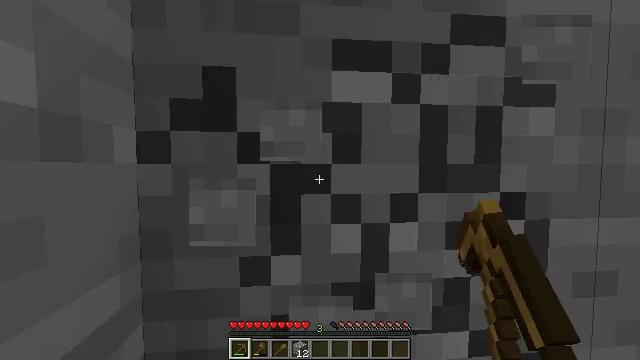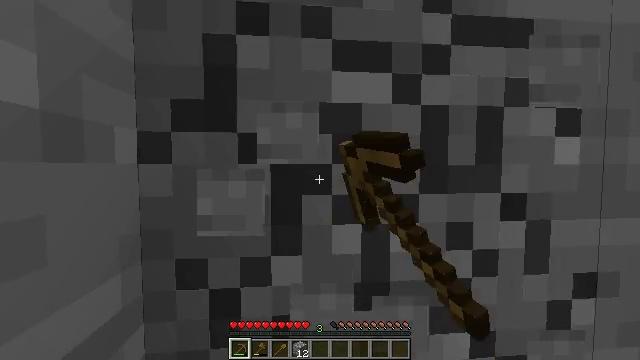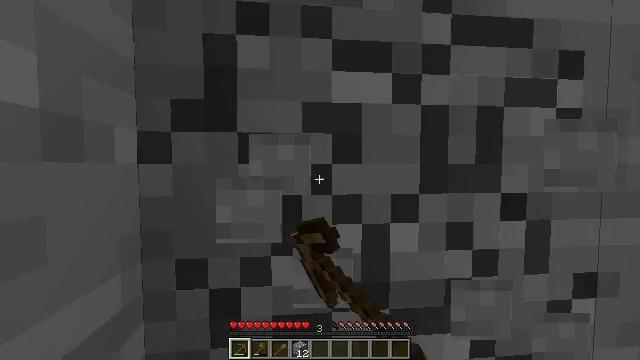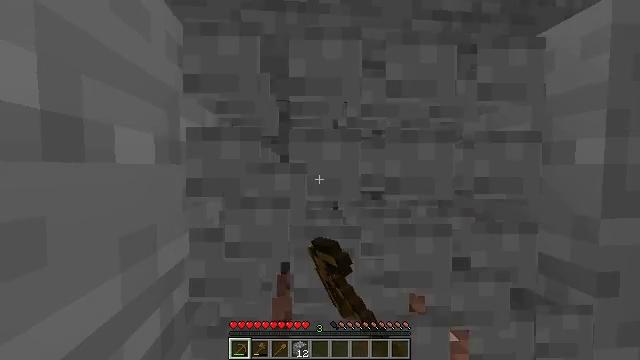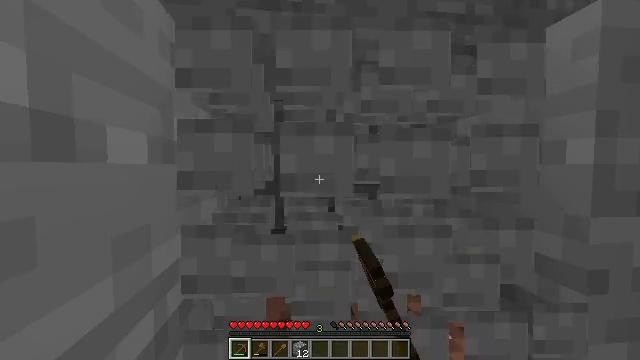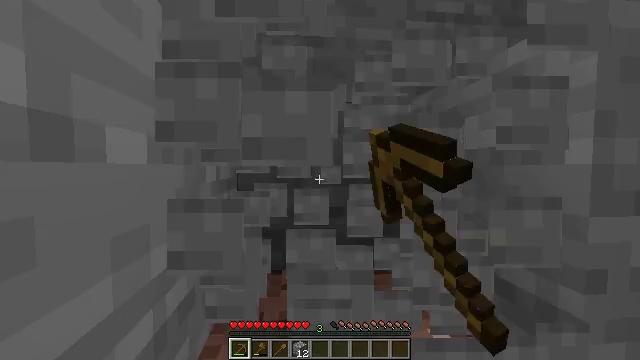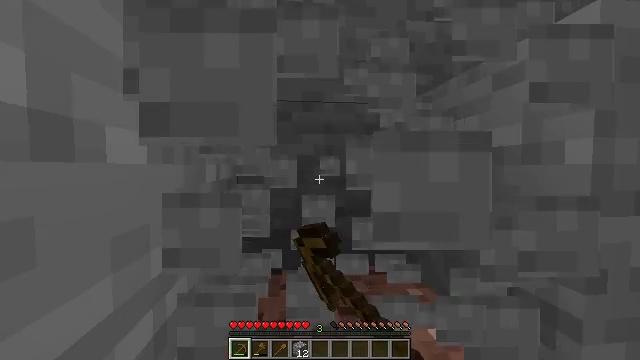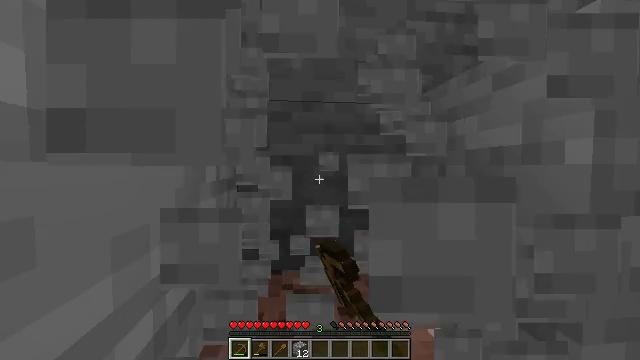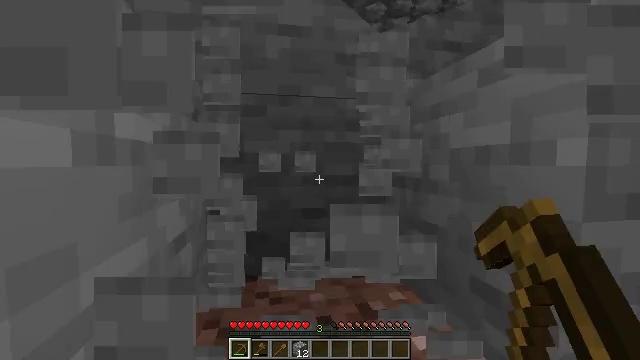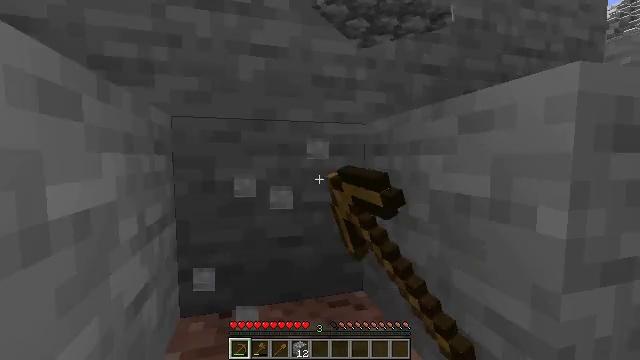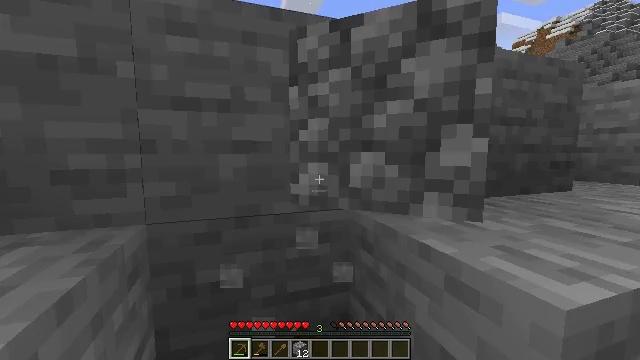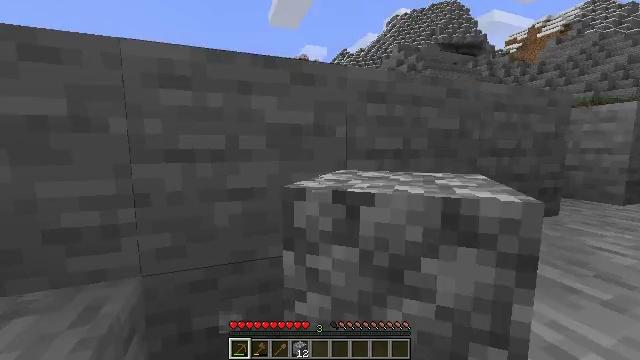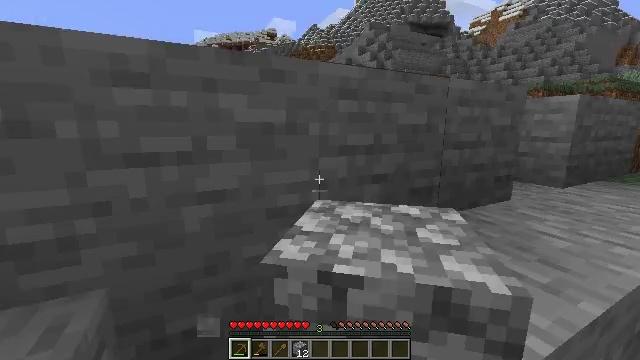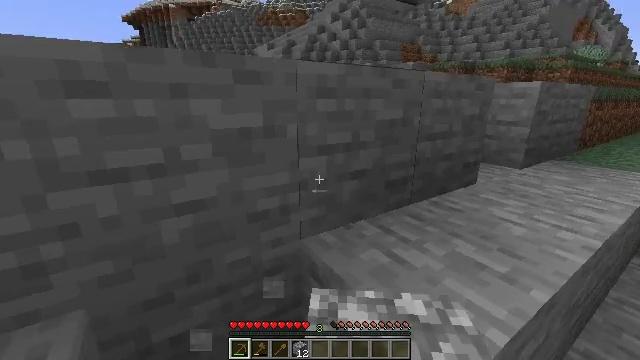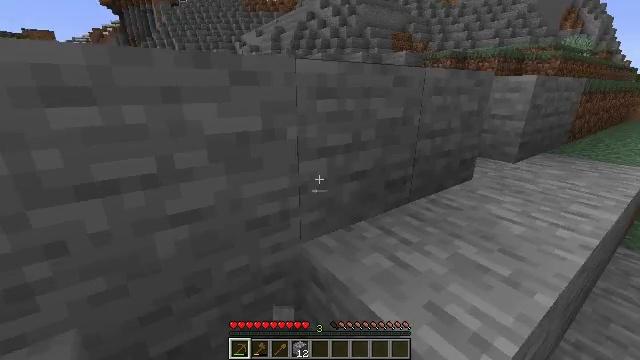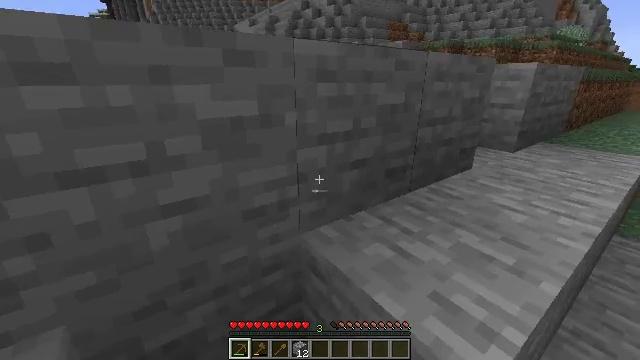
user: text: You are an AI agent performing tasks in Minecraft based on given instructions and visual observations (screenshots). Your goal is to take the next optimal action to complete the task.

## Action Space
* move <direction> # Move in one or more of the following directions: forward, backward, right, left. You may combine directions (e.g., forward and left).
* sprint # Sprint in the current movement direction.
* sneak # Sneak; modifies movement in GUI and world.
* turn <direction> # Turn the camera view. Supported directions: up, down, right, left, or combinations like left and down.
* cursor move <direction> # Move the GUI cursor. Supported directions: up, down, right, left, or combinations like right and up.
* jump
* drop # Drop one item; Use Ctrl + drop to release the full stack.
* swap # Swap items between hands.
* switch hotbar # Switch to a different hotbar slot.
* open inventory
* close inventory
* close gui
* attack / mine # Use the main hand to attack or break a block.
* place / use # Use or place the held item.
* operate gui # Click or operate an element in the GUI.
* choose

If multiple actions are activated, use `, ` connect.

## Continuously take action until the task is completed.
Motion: motion action
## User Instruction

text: Harvest stone in the caves.
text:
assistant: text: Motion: attack / mine
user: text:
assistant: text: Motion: attack / mine
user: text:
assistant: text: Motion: attack / mine
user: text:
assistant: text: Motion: turn right, attack / mine
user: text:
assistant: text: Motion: attack / mine
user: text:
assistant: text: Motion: attack / mine
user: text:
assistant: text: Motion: attack / mine
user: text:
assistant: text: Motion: move forward, turn right, attack / mine
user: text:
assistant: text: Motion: move forward, turn right, attack / mine, jump
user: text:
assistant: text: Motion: move forward and move left, turn right and down, jump
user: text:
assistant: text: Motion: move forward and move left, turn right, jump
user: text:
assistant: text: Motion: move forward and move left, turn right and down, jump
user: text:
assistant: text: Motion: move forward and move left, turn right and down, jump
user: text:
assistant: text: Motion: move forward, turn right and down
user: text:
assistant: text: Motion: move forward, turn right and down
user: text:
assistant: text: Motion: move forward, turn down
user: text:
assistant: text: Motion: turn right
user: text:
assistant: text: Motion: turn left
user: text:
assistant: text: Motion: turn left, attack / mine
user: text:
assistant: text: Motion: turn right, attack / mine
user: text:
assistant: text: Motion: turn right and down, attack / mine
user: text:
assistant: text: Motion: turn right and down, attack / mine
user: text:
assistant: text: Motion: turn right and down, attack / mine
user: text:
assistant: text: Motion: attack / mine
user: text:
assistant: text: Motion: attack / mine
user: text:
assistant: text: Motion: attack / mine
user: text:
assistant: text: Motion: attack / mine
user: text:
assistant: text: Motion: attack / mine
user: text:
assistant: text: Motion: attack / mine
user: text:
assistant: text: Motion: attack / mine